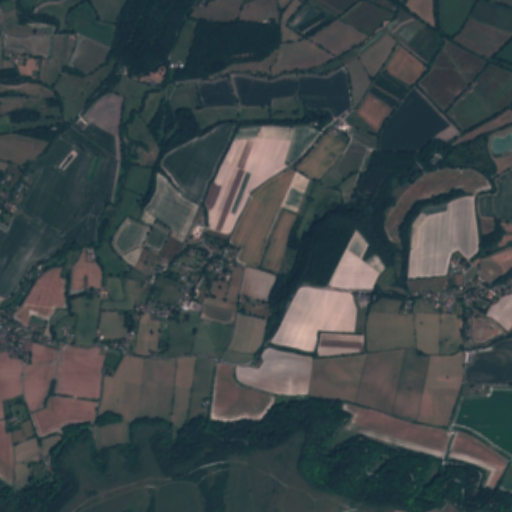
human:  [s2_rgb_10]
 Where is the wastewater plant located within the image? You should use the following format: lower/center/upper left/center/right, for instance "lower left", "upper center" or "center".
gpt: The wastewater plant is located in the center left of the image.
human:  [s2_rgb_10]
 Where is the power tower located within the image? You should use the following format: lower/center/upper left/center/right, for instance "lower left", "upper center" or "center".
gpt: There is no power tower in the image.